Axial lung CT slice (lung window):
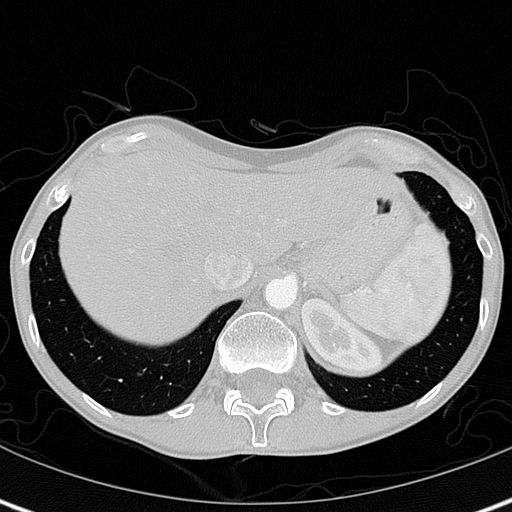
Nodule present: no